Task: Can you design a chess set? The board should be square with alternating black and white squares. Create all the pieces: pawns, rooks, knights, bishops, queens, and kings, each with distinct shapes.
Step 3109:
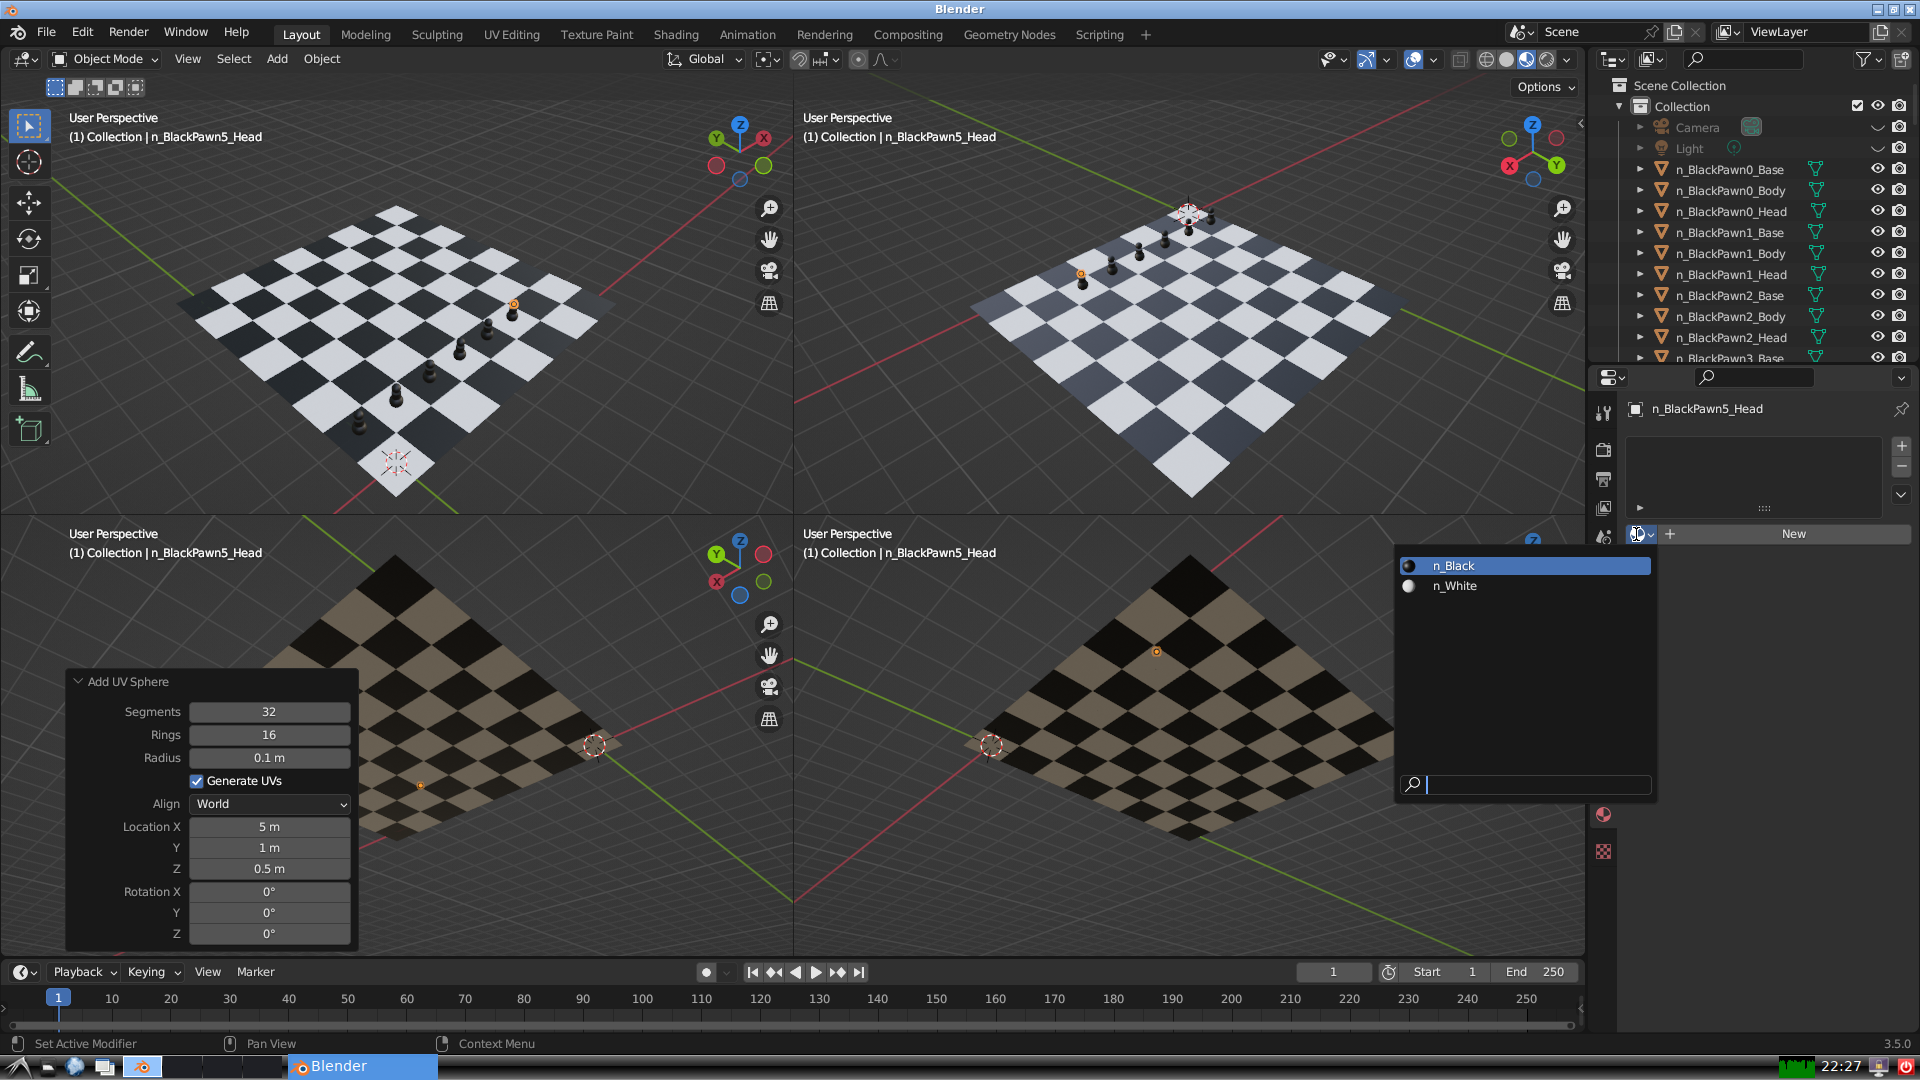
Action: input_text: n_Black